Field crop: tomato
Growth stage: 2
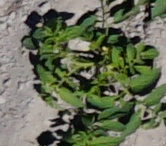
Species: tomato